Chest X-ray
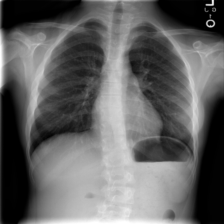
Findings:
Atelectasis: negative
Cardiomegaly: negative
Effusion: negative
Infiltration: negative
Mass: negative
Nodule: negative
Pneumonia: negative
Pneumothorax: negative
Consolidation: negative
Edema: negative
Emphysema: negative
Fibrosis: negative
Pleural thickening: negative
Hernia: negative